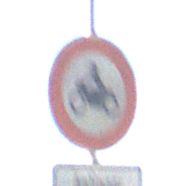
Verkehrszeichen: VerbotKraftraeder
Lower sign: PersonengruppenFrei2
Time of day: MorningAfternoon
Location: Outdoor (Urban)
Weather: Clear
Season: NotSpecified
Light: Natural